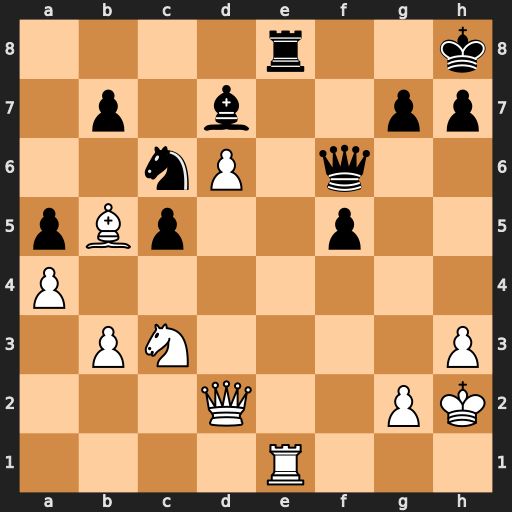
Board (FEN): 4r2k/1p1b2pp/2nP1q2/pBp2p2/P7/1PN4P/3Q2PK/4R3
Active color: w
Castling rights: -
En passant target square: -
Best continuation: Rxe8+ Bxe8 d7 Bxd7 Qxd7